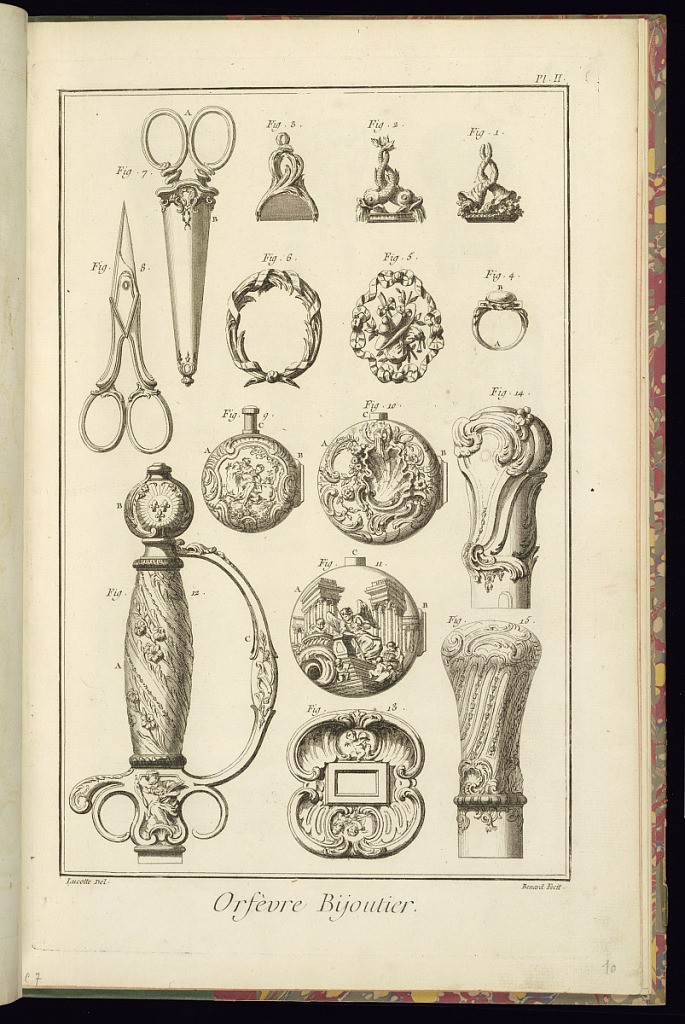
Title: Orfèvre Bÿoutier
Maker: J.R. Lucotte, French, 1733 – 1784
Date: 1762
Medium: Etching and engraving on laid paper
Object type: Print
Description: Plate with fifteen designs for silver objects including watchcases, cane handles, a sword handle, scissors, fobs, and jewelry. The objects are decorated with rococo motifs, vignettes, and the French coat of arms. Each object is numbered and lettered. The plate is titled, numbered, and signed.